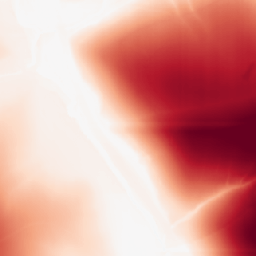
Category: morphological
Decomposition family: rolling_ball
Decomposition parameters: radius: 200
Upsampling method: area
Upsampling parameters: scale: 8
Upsampling scale: 8